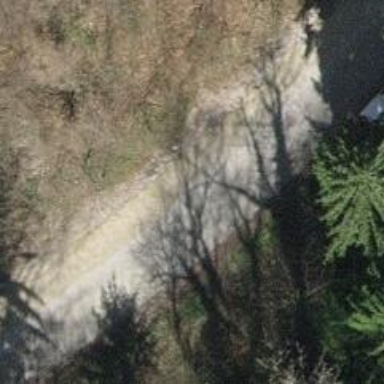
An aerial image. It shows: Unclassified road with concrete surface of grade1 quality.